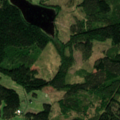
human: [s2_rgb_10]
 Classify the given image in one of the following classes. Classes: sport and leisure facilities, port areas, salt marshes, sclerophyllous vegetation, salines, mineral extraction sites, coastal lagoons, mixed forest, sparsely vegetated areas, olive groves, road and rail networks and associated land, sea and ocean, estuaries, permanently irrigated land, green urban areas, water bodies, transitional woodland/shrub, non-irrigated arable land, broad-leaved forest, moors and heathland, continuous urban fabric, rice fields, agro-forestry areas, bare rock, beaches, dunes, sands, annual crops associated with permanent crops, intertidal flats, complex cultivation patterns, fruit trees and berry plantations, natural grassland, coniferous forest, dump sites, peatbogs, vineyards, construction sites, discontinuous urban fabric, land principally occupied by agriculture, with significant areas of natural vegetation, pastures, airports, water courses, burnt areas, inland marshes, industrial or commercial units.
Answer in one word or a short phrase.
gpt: non-irrigated arable land, coniferous forest, mixed forest, transitional woodland/shrub